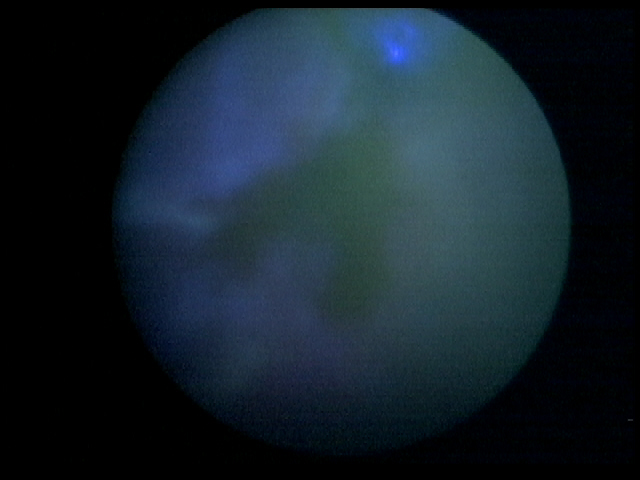
Modality: BLC
Class: Non-malignant
Subclass: InflammationNOS
Lesion: L2
Morphology: Non-papillary
Bladder cancer association: No